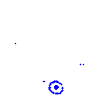
Particle: pion